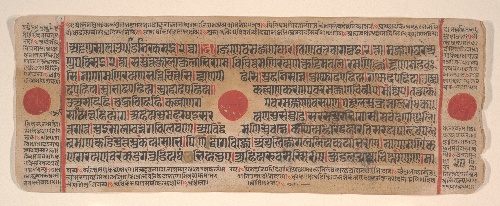
Artist: Bhadrabahu
Artist bio: Indian, died ca. 356 BCE
Date: 15th century
Object type: Folio
Classification: Paintings
Medium: Ink, opaque watercolor, and gold on paper
Culture: India (Gujarat)
Dimensions: (Average size .1–.71): 4 1/2 x 11 3/8 in. (11.4 x 28.9 cm)
Department: Asian Art
Credit line: Bequest of Cora Timken Burnett, 1956
Accession year: 1957
Repository: Metropolitan Museum of Art, New York, NY